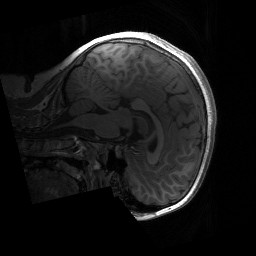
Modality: T1w
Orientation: sagittal
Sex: male
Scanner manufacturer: siemens
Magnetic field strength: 3 T
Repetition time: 1.9 s
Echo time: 0.00243 s